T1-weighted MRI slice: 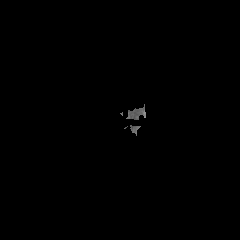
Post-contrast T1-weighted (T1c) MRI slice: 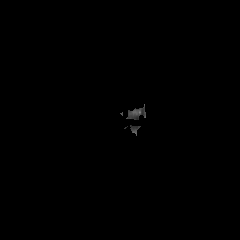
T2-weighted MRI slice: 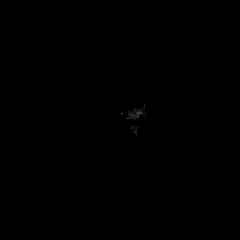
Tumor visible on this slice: no